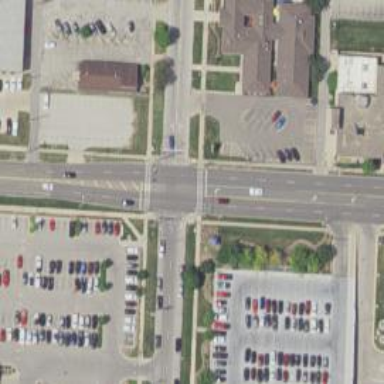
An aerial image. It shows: Crossing with marked lines on the road.